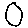
Label: circle